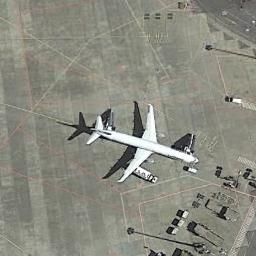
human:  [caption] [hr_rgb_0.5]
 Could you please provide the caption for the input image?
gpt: A white truck is parked under the right wing of the plane .

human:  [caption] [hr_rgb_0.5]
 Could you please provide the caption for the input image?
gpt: There is a white plane on the runway next to many cars .

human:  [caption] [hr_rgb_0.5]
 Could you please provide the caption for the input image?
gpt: A plane with a car under it parked on the open area while some cars and facilities in front of it .

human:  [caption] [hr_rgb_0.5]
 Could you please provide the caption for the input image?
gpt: An airplane was parked  on the airport  and there  are many containers around the airplane .

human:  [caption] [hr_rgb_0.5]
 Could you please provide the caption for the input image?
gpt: There are several cars next to an airplane .